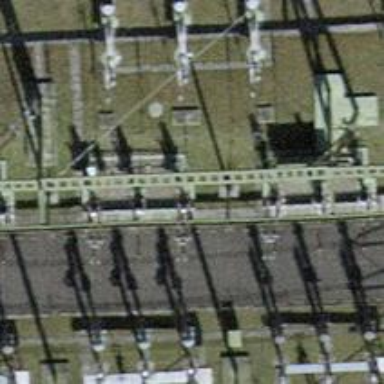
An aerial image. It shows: Insulator used in power equipment.